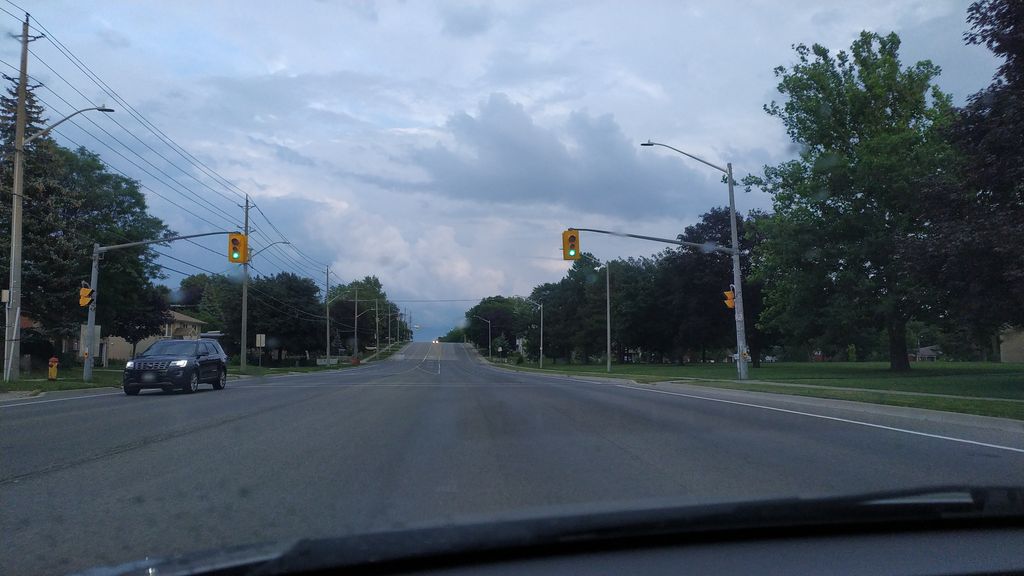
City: kitchener-waterloo